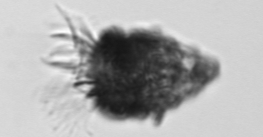
Label: Tintinnopsis